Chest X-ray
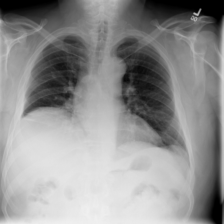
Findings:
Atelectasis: positive
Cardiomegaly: negative
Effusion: negative
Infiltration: negative
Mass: negative
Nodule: negative
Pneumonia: negative
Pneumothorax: negative
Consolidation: negative
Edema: negative
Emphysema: negative
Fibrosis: negative
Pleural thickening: negative
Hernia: negative